Question: What is the color of the ball at (2, 4, 3)? The answer is the name of the color, with the first letter capitalized. You can choose an answer from Red, Green, Orange, Cyan, Purple, Blue and Yellow.
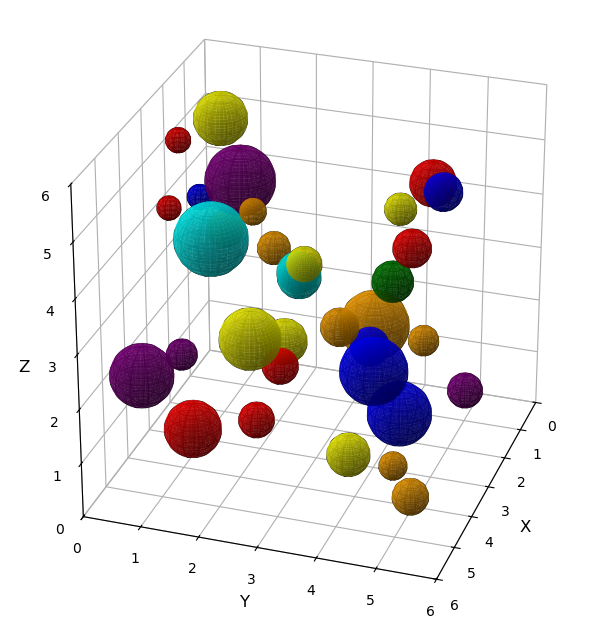
Answer: Green